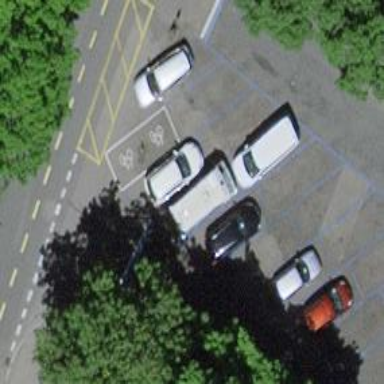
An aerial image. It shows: Bicycle parking area with bollard.